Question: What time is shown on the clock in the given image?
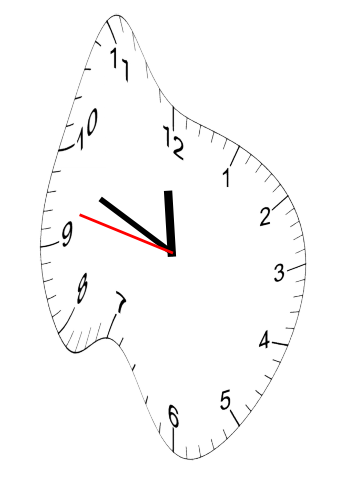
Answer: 11:48:47